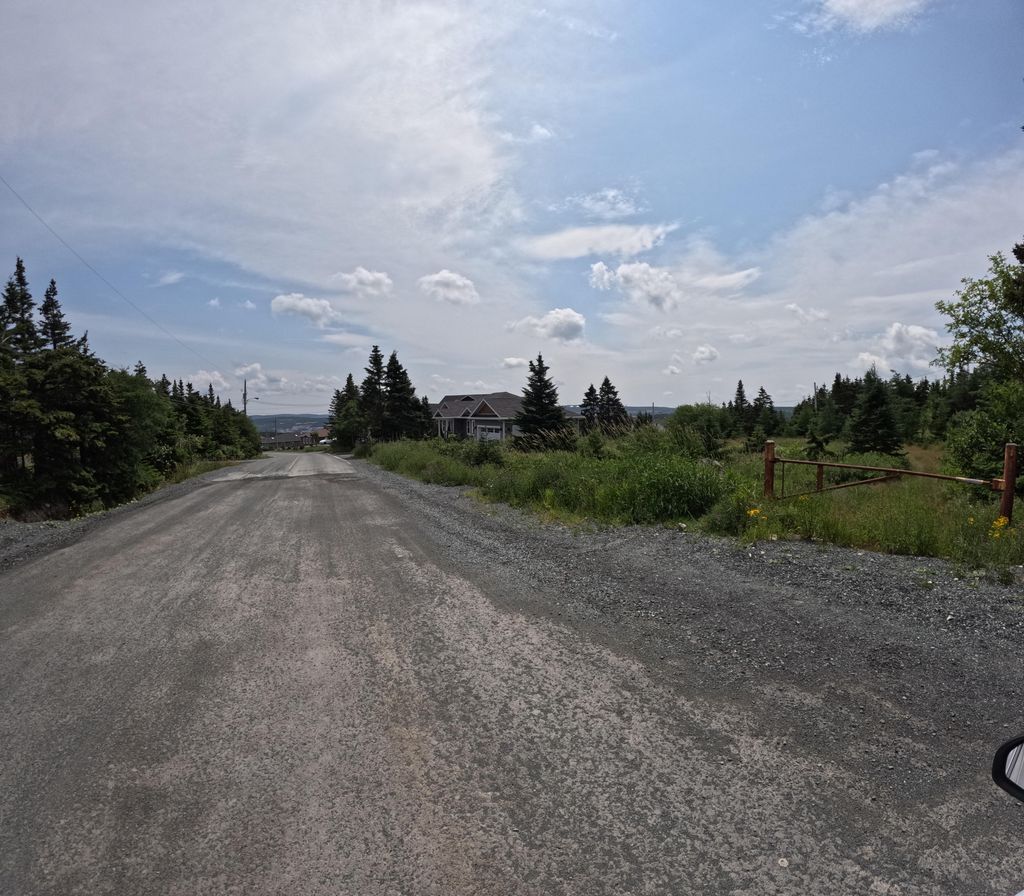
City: st_johns